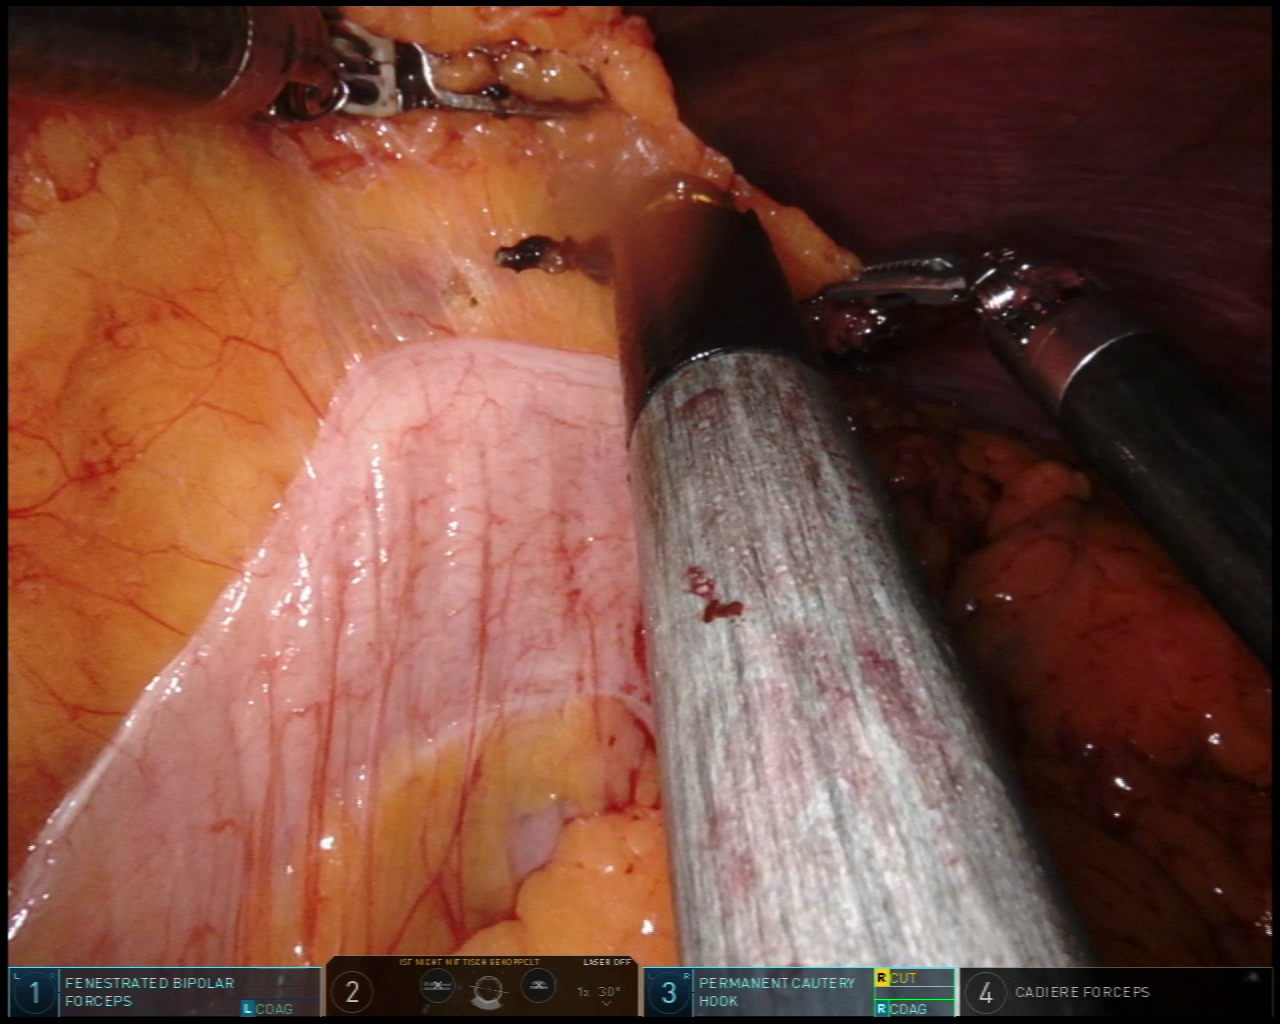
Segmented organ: colon
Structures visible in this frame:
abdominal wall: yes
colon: yes
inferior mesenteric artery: no
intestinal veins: no
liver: no
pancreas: no
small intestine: no
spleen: no
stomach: no
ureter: no
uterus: no
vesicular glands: no